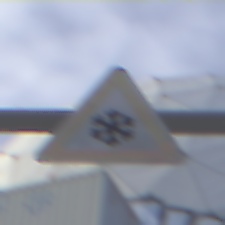
Verkehrszeichen: SchneeOderEisglaette
Umgebung: Outdoor, Urban
Tageszeit: MorningAfternoon
Wetter: PartlyCloudy
Licht: Natural
Jahreszeit: NotSpecified
Kontrast: MediumContrast